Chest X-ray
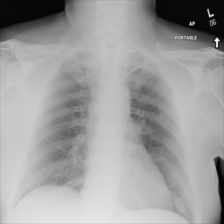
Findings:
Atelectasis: negative
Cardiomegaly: negative
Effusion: negative
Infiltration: negative
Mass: negative
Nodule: negative
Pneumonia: negative
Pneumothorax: negative
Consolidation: negative
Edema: negative
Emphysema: negative
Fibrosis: negative
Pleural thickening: negative
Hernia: negative